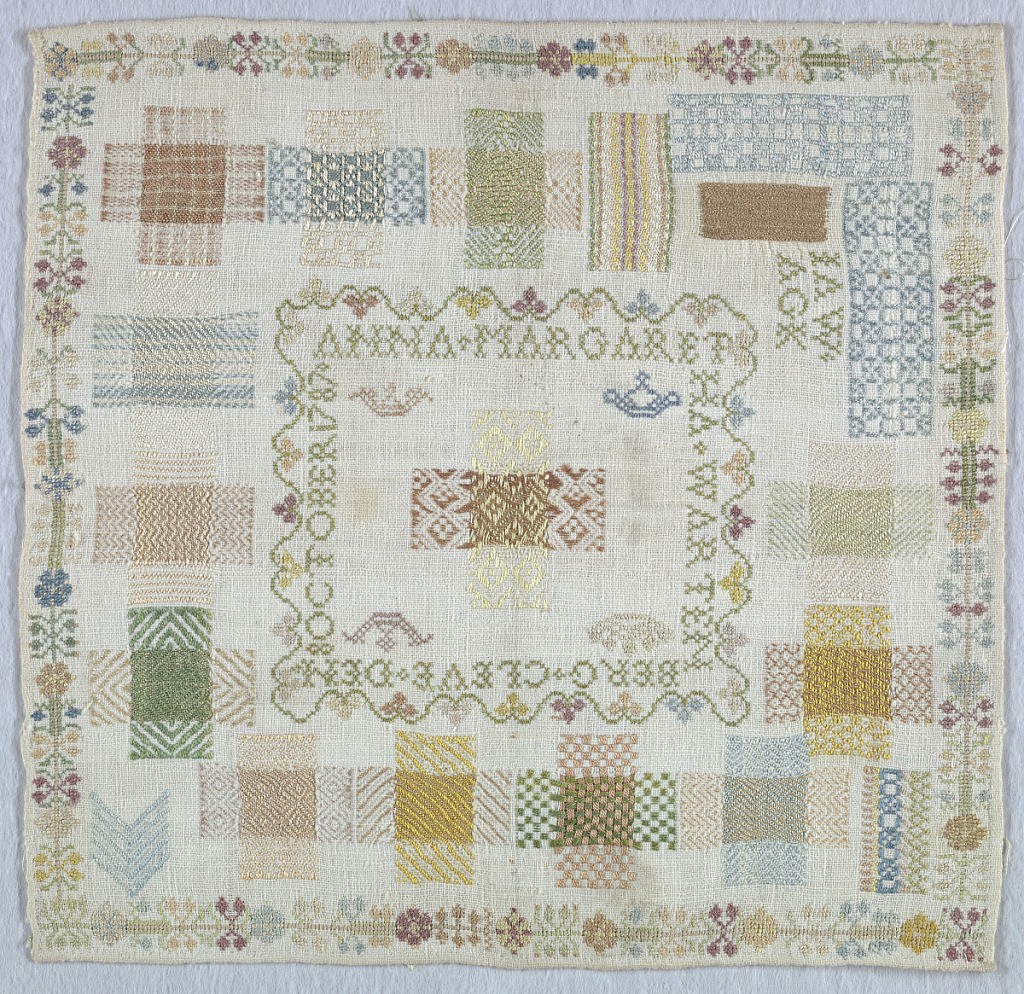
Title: Sampler
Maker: Anna Margareta Wartenberg
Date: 1787
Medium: silk embroidery on cotton foundation Technique: embroidered in running and cross stitches on plain weave foundation
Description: Central pattern darning cross within inner border and signature surrounded by seventeen darning crosses and squares and floral outer border.